Current action and preconditions to check: trajectory_clear

Your task: For each precondition in the list above, predict whether it will hold at this action.

Consider the current scene as observed from the mobile robot's camera, and analyze the predicted future states of all dynamic agents (e.g., people, animals, vehicles, or any moving entities) within the NEXT SECOND.

IMPORTANT: Only answer "very likely" if you are absolutely certain—based on strong, clear evidence—that a dynamic agent will violate the precondition in the predicted future state. Do NOT answer "very likely" for unlikely, ambiguous, or low-probability risks.

Ask yourself for each precondition: Is there a high probability, with clear and convincing evidence, that the predicted future states of any dynamic agent will interfere with the predicted future state of the currently executing action within the NEXT SECOND, causing that precondition to fail?

Assess the risk level based on these predictions. Use "likely" or "very likely" if motions create a clear risk of interference.

Use "neutral" or "improbable" if agents are nearby but their predicted paths are clearly diverging or non-conflicting.

Failure Risk Categories: "very improbable", "improbable", "neutral", "likely", "very likely"

Answer Format: Output ONLY the probability_of_failure value from these categories: "very improbable", "improbable", "neutral", "likely", "very likely"

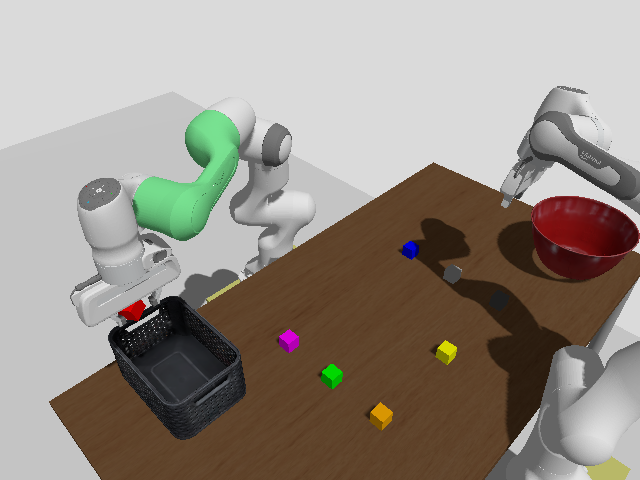

Answer: very improbable